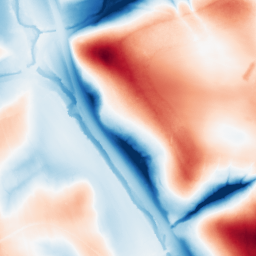
Category: classical
Decomposition family: uniform
Decomposition parameters: size: 100
Upsampling method: lanczos
Upsampling parameters: scale: 4
Upsampling scale: 4